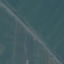
Land use / land cover: Highway